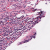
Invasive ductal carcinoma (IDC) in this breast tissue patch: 0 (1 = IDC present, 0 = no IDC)